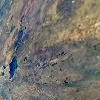
Label: land